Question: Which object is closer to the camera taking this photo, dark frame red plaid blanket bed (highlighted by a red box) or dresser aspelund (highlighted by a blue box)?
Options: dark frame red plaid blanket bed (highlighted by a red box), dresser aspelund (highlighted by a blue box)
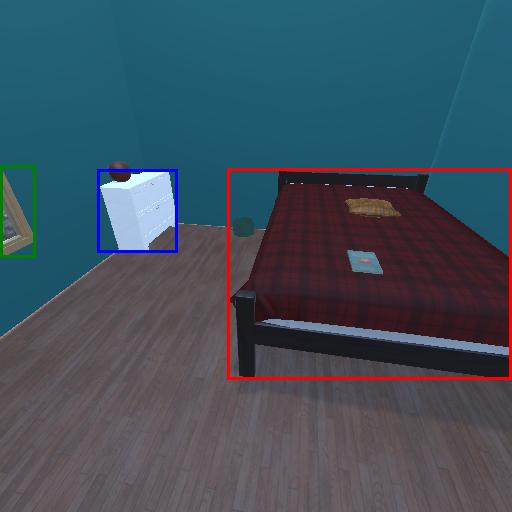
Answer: dark frame red plaid blanket bed (highlighted by a red box)